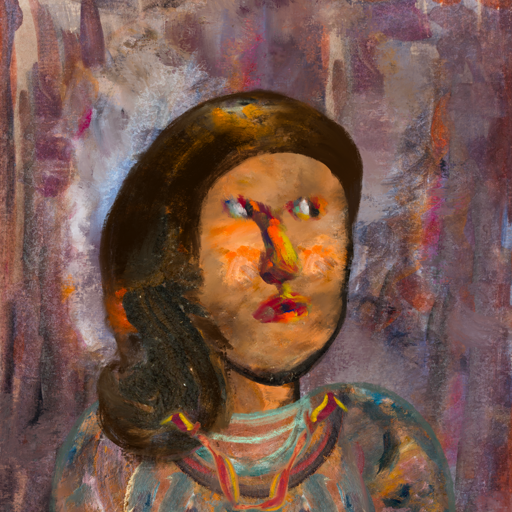
Background: Hypocrite, Head And Neck Side: Gypsy_Queen, Face Side: An_Impression, Bust: Boggyland, Hair Side: Gypsy_Queen, Head Accessory: Blank, Second Necklace: Gypsy_Mother_1, Necklace: Blank, Baby: Blank